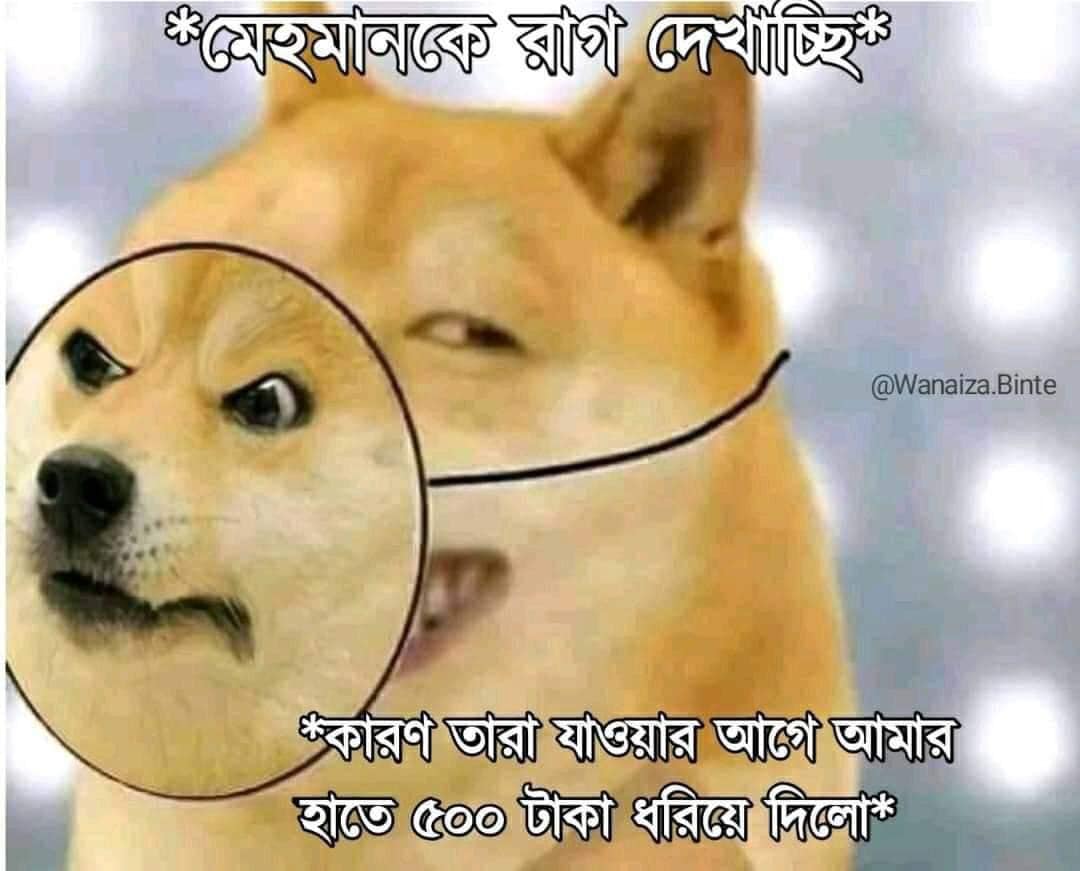
Text: *মেহমানকে রাগ দেখাচ্ছি* *কারণ তারা যাওয়ার আগে আমার হাতে ৫০০ টাকা ধরিয়ে দিলো*
Label: Non Hate